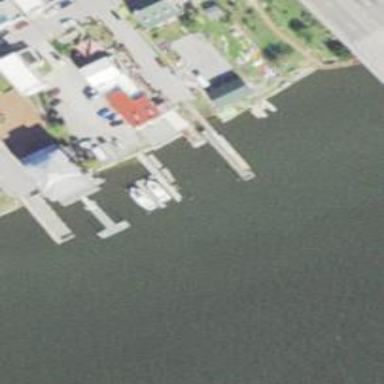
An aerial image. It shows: Man-made pier.